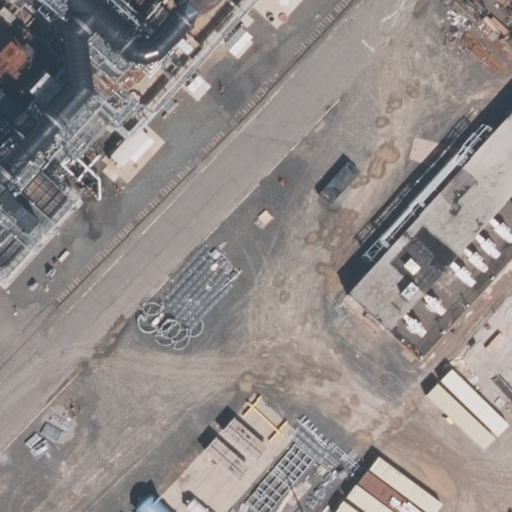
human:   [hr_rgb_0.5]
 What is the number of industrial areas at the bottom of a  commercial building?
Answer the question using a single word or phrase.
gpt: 0

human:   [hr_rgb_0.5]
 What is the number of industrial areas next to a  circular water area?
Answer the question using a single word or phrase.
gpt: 0

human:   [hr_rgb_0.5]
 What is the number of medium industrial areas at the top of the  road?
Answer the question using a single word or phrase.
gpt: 0

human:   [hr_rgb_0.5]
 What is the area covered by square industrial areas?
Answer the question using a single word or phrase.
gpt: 0m2

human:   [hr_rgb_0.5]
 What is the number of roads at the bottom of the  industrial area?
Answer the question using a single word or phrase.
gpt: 0

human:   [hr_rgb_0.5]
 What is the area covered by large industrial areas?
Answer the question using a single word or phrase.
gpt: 10583m2

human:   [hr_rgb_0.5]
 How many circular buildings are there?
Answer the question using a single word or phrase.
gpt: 0

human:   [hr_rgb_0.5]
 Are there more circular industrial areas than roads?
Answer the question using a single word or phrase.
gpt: no

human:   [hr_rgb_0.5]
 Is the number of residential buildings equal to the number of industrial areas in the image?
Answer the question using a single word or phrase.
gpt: no

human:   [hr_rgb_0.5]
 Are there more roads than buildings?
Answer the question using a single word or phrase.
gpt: yes

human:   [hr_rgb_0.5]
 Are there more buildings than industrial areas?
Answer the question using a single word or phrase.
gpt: no

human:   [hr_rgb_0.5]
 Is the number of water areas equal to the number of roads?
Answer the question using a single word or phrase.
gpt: no

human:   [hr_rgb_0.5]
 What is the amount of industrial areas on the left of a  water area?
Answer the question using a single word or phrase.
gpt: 0

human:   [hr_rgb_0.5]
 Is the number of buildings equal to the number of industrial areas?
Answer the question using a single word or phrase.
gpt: no

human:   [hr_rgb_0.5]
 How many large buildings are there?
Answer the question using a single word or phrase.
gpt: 0

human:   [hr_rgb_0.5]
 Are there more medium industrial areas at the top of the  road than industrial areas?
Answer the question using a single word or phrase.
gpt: no

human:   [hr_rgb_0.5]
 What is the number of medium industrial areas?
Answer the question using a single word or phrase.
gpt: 0

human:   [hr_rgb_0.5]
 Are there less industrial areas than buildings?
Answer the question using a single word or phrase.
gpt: no

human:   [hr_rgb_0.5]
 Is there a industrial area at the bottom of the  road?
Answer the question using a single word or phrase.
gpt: yes

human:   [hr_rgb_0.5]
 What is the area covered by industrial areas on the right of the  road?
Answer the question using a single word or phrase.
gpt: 10583m2

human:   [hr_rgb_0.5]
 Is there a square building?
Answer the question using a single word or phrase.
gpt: no

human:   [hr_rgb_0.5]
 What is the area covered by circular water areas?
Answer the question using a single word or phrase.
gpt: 0m2

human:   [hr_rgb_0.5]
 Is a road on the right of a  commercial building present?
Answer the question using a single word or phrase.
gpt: no

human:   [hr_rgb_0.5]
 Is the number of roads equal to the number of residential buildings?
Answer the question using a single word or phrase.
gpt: no

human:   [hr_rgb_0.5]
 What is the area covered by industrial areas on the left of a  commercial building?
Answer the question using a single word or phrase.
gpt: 0m2

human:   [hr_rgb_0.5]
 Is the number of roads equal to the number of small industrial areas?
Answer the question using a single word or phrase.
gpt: no

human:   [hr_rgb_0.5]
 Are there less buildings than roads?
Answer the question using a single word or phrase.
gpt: yes

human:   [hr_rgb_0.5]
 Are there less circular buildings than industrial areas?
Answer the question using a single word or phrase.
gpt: yes

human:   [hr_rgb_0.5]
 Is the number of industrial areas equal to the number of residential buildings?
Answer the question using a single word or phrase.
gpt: no

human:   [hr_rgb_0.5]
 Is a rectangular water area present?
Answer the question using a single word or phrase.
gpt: no

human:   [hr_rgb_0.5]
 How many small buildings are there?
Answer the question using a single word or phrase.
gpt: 0

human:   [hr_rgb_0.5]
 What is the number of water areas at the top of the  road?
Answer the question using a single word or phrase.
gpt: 0

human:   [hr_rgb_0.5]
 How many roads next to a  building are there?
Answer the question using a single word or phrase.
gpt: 0

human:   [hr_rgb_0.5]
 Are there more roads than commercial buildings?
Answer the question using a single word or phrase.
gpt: yes

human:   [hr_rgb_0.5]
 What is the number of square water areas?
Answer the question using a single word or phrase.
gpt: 0

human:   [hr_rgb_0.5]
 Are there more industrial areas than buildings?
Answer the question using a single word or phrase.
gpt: yes